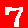
Digit: 7